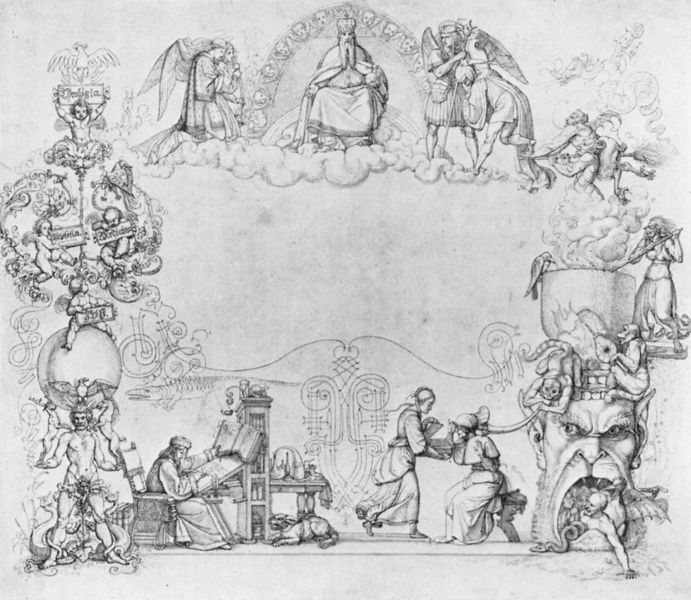
Titel: Titelblatt der Bilder zu Faust
Künstler: Peter Cornelius
Institution: Frankfurt, Städelsches Kunstinstitut
Schlagwörter: adler, gott, kampf, skizze, stuhl, zeichnung, richter, bild, engel, relief, bücher, bogen, ornamente, religion, radierung, stich, bleistift, kugel, studien, teufel, mythos, welt, kessel, wissenschaft, goldener schnitt, höllenqualen, christliches motiv, !5 jahrhundert